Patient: sex F, age 41
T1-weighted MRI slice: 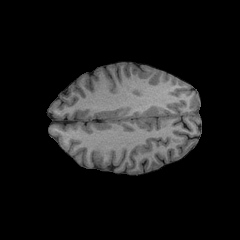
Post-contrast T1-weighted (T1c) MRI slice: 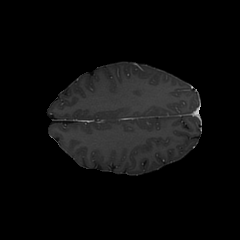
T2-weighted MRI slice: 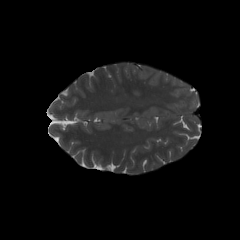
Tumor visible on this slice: no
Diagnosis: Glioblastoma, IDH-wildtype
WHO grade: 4